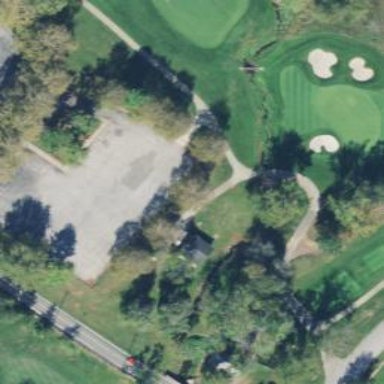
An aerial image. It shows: Service road used as golf cart path.